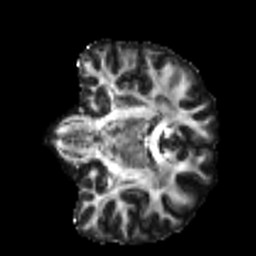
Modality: FA
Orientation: coronal
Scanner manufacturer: siemens
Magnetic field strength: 3 T
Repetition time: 4 s
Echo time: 0.0594 s